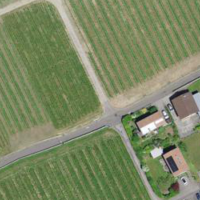
EUNIS habitat code: 40
Species observed at this site:
Orchis anthropophora